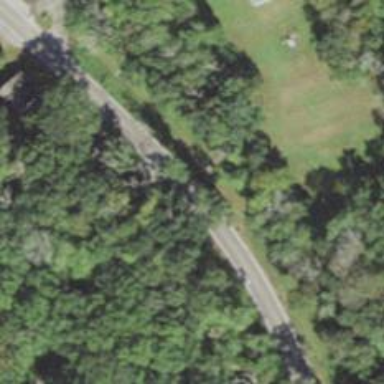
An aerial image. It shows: Asphalt road classified as trunk highway.